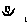
Label: smiley face